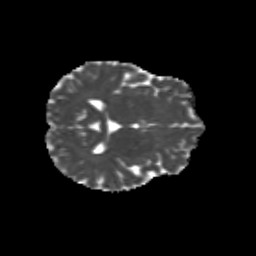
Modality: MD
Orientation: axial
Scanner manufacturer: siemens
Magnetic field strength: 3 T
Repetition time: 9.2 s
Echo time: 0.084 s